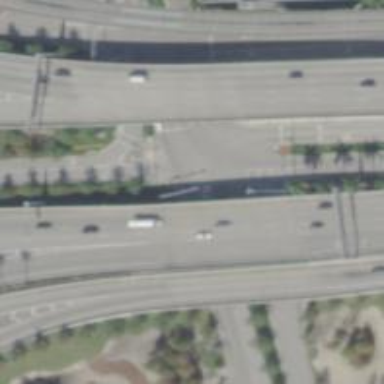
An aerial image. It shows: Asphalt road with primary link designation.